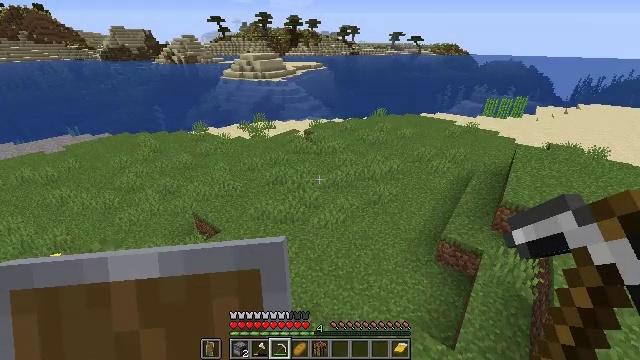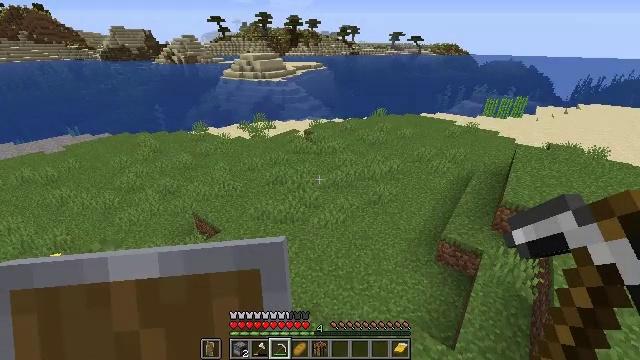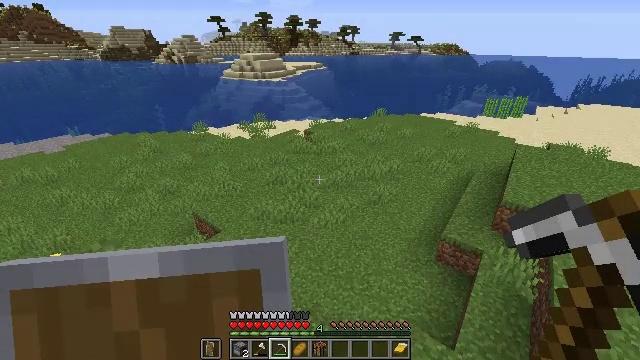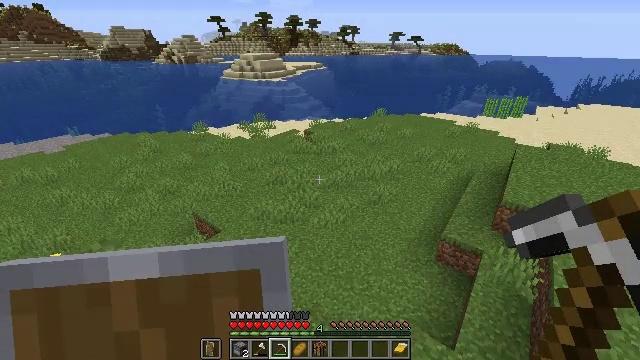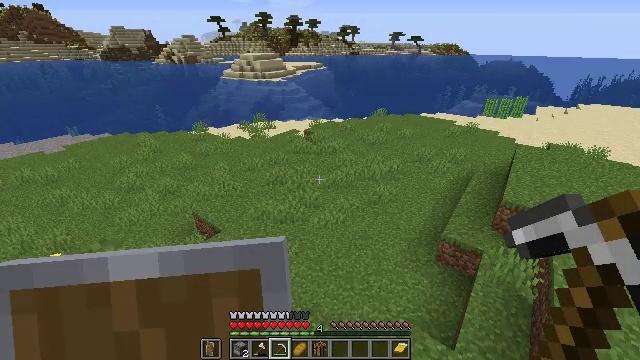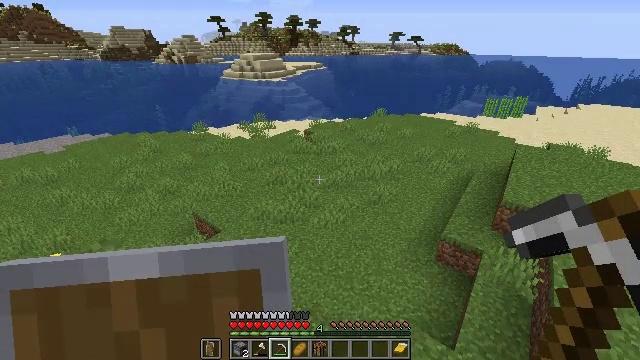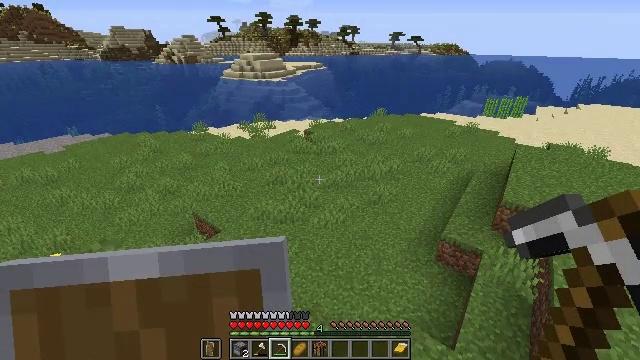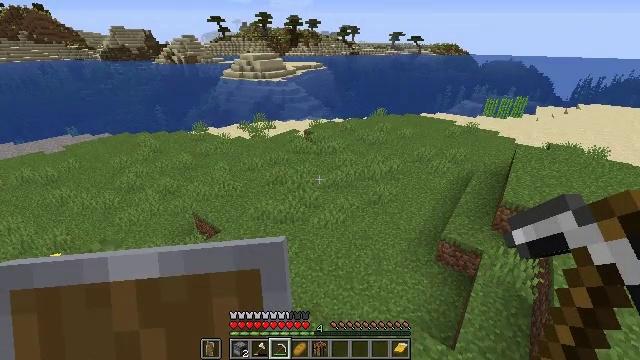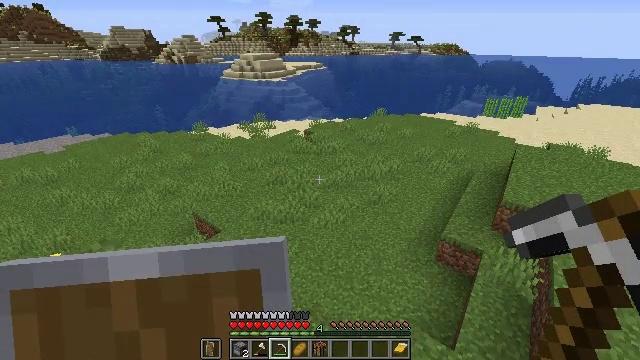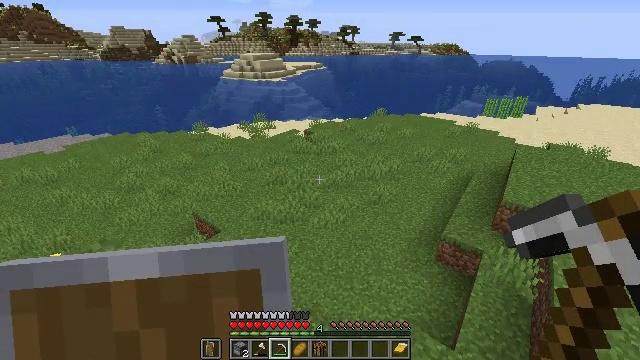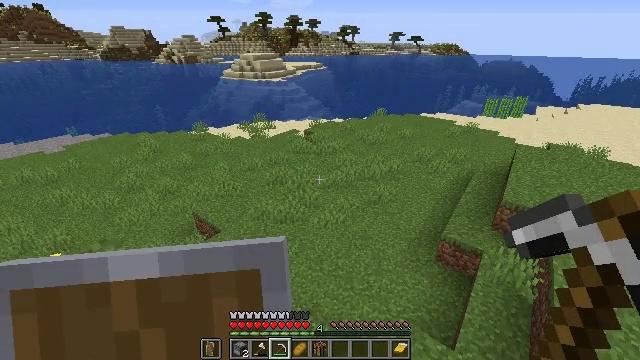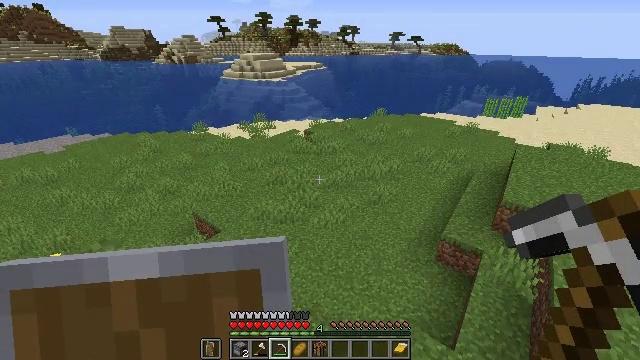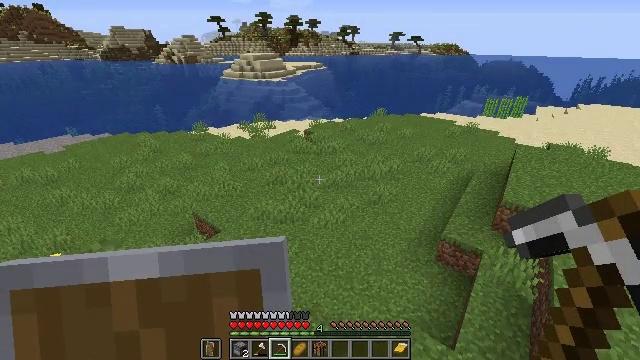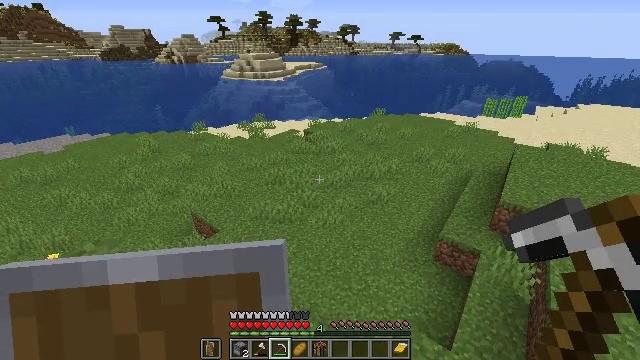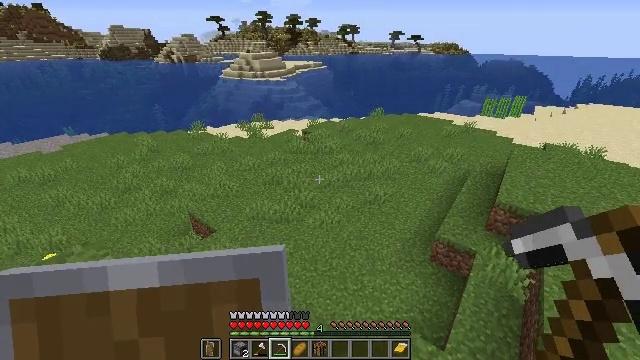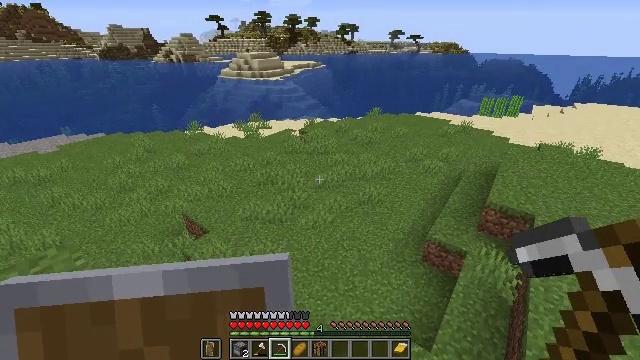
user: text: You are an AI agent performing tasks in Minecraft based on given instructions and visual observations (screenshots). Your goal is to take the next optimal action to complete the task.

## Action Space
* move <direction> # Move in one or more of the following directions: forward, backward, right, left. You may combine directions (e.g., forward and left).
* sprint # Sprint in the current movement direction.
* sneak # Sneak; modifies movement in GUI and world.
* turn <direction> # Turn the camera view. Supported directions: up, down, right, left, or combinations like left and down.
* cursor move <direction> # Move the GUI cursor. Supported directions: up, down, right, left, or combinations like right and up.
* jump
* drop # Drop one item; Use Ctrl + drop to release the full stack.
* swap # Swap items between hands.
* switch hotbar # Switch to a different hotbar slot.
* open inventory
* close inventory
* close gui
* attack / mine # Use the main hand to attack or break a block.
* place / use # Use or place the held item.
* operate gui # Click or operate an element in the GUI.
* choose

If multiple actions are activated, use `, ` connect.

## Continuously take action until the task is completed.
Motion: motion action
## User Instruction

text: Gather sugar cane for crafting.
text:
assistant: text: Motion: no_op
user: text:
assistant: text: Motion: no_op
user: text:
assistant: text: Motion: no_op
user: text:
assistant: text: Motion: no_op
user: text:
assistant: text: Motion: no_op
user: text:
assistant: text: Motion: no_op
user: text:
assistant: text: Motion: no_op
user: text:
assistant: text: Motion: no_op
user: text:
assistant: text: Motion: no_op
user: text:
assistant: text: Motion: no_op
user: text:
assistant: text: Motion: no_op
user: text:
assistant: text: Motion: no_op
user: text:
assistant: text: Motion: move right
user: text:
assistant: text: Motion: move right
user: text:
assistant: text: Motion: move right
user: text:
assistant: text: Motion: move right
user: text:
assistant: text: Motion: move right
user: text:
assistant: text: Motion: move right
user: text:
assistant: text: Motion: move right
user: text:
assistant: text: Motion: no_op
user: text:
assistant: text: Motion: turn right
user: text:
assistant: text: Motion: move forward, turn right and up
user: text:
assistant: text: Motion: move forward, turn right and up
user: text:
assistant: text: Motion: move forward
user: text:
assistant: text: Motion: move forward, turn left
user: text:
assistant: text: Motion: move forward, turn left
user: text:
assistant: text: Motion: move forward, sprint, turn left and down
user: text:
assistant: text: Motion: move forward, sprint
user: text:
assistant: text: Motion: move forward, sprint
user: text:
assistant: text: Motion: move forward, jump